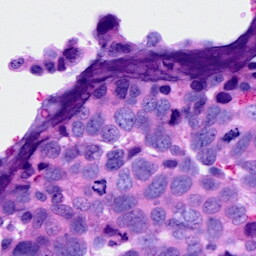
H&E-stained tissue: Ovarian